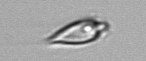
Label: Oxytoxum